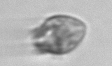
Label: Ciliophora